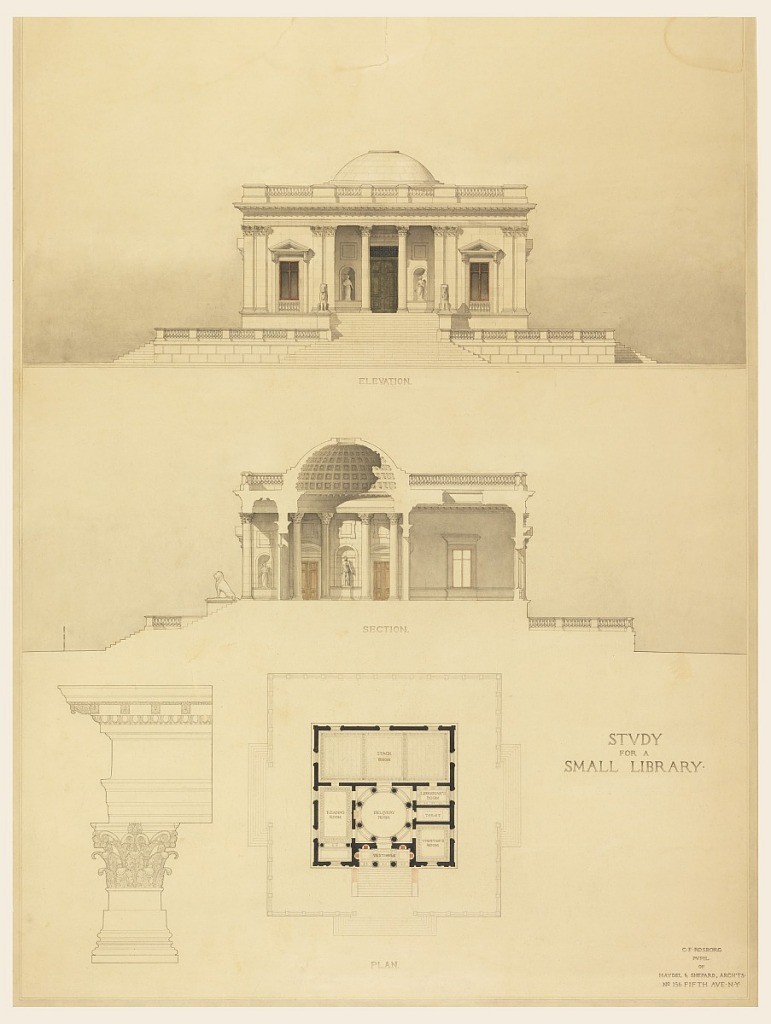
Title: Design for a small library: front elevation, section, plan
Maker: Christian Francis Rosborg, 1881 – 1953
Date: ca. 1905
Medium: Pen and ink, brush and watercolor, gray wash on paper
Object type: Drawing
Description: Front elevation, above, of a small building in the classical style, standing on a podium. Center, a section through a side elevation, showing the vestibule, delivery room, and Stack room. Plan, below, and detail of order (Corinthian), left.